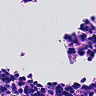
Metastatic tissue present: no